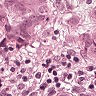
Metastatic tissue present: yes